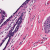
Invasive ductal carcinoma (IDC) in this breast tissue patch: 0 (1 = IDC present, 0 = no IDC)